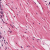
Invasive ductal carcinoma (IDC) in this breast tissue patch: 0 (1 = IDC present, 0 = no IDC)